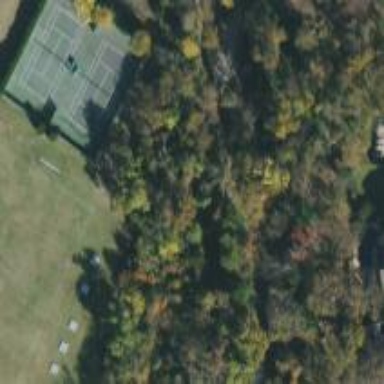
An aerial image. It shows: Tennis court on the leisure land pitch.